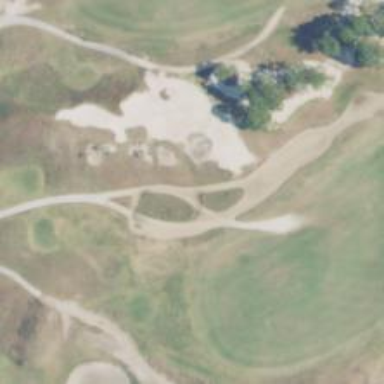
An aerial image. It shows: Pathway for golfing.